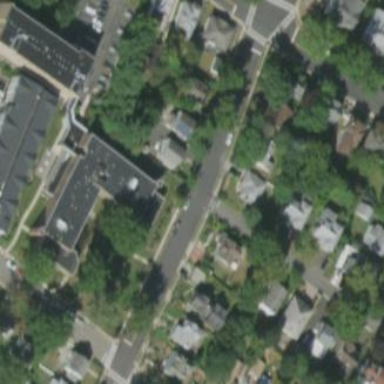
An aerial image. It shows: Nursing home.